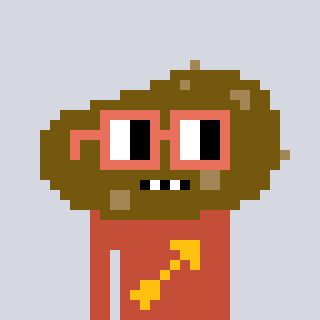
a pixel art character with square orange glasses, a potato-shaped head and a rust-colored body on a cool background